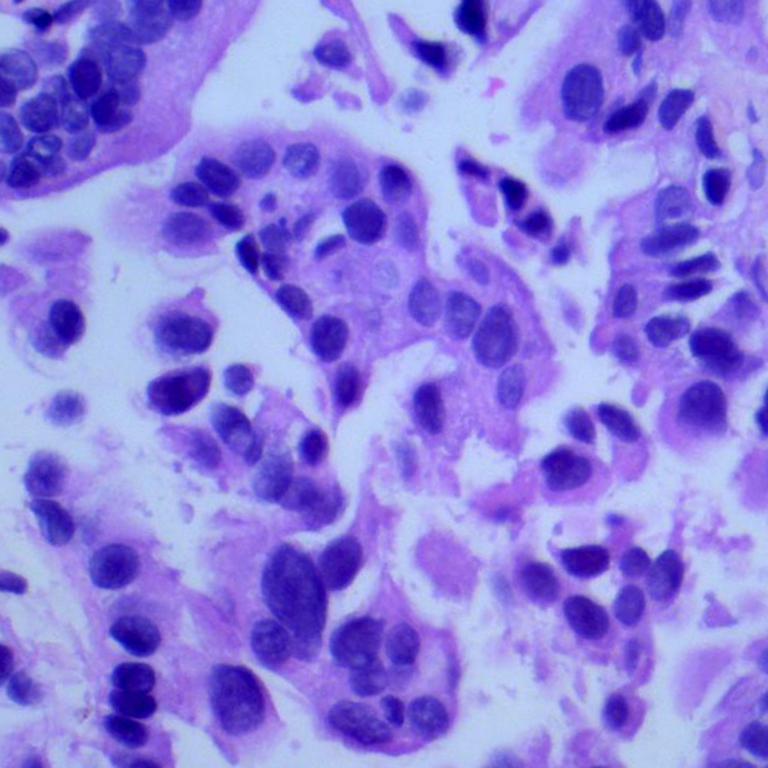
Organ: lung
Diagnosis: adenocarcinomas